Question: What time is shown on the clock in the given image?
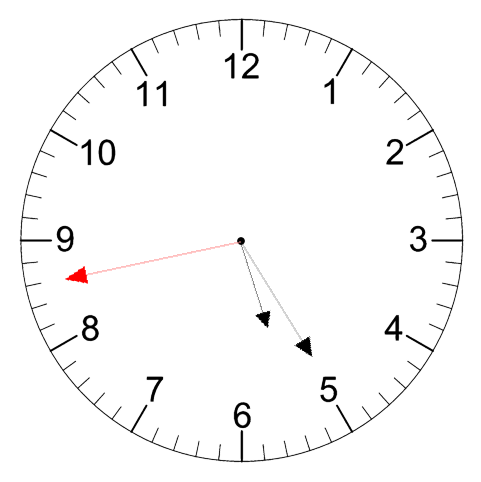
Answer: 05:24:43